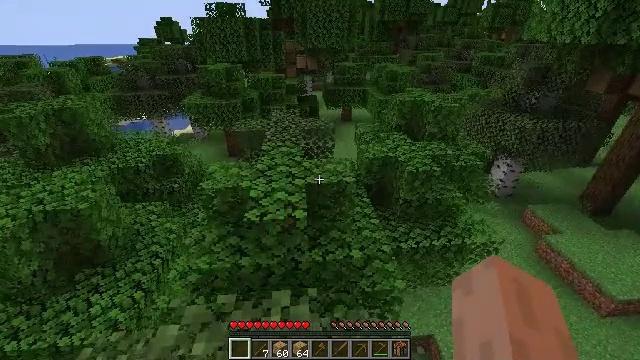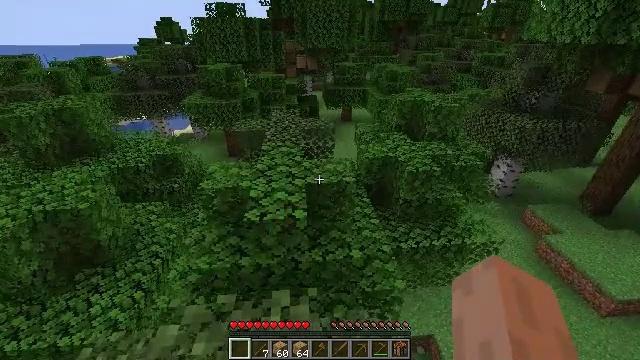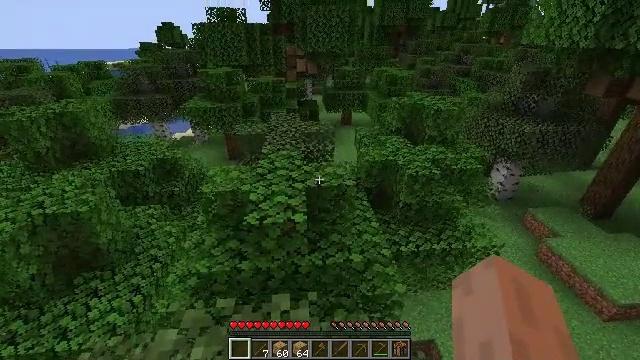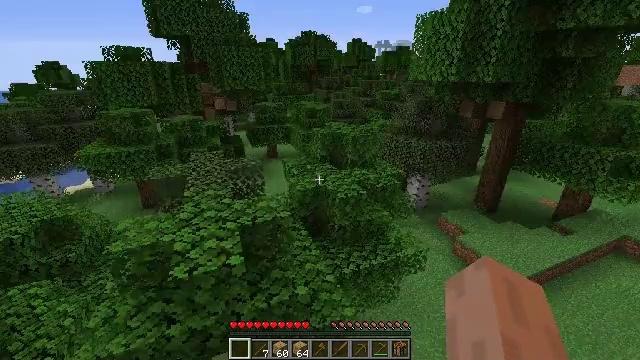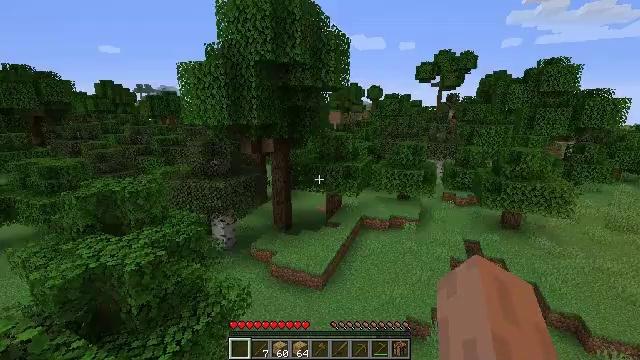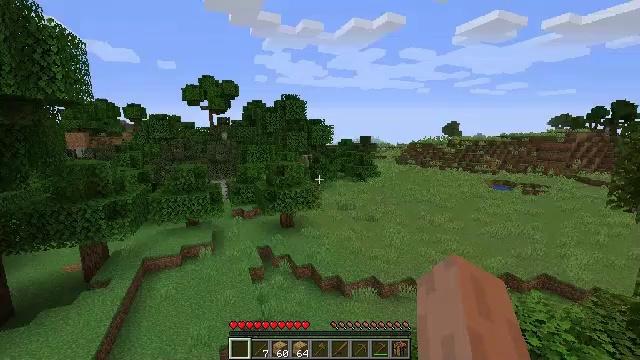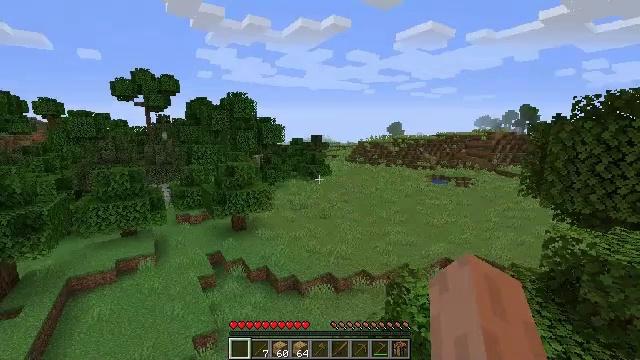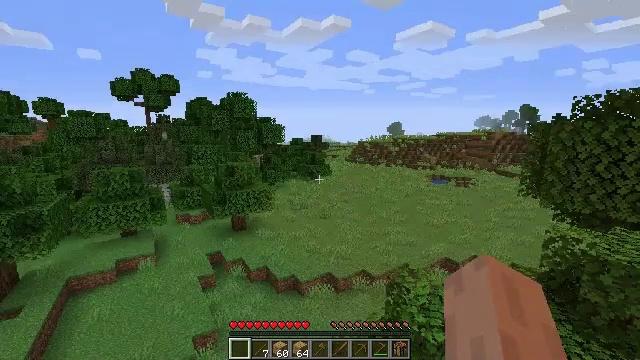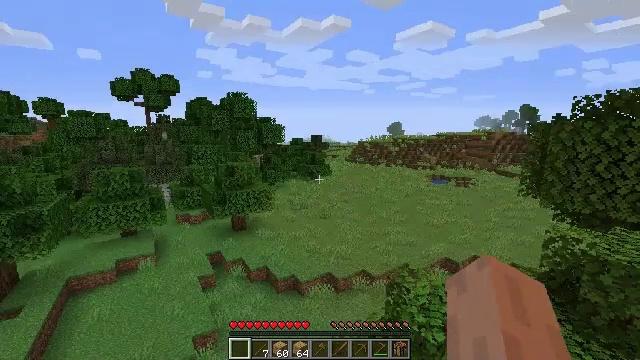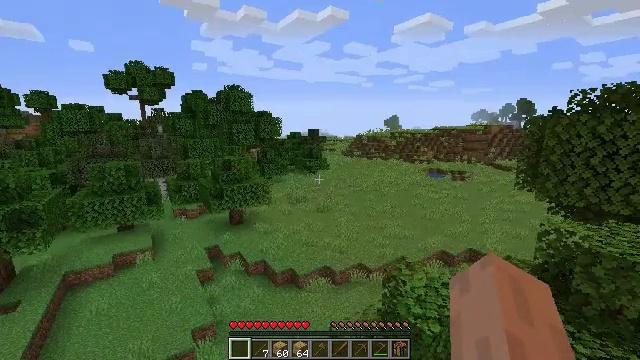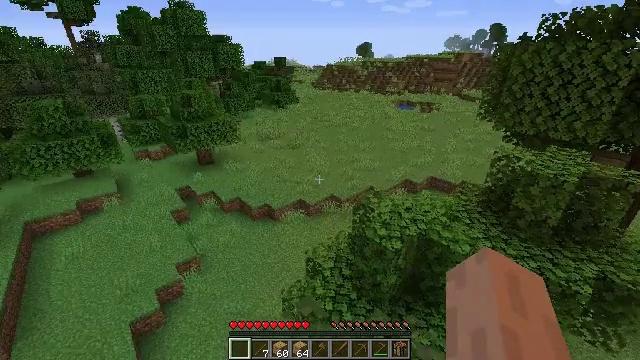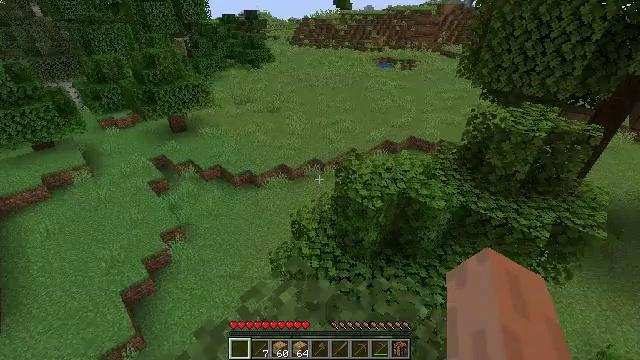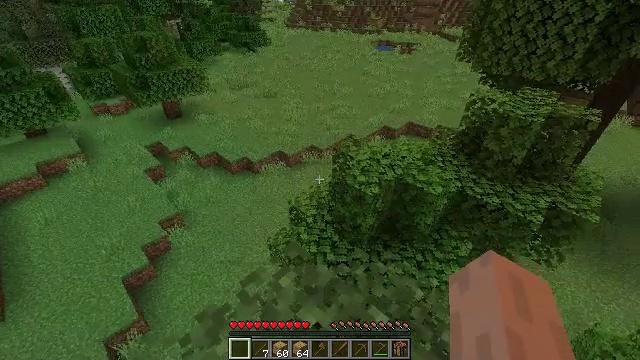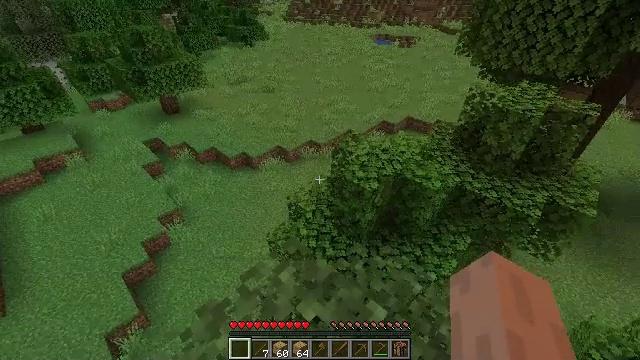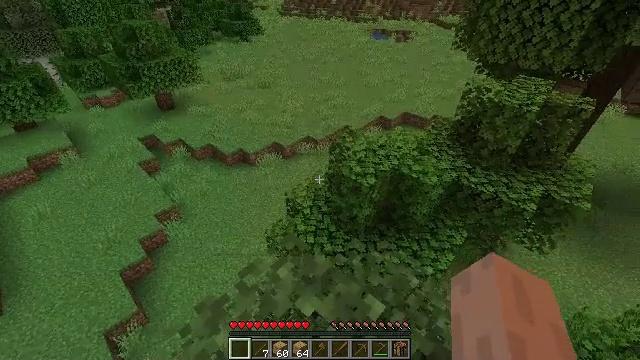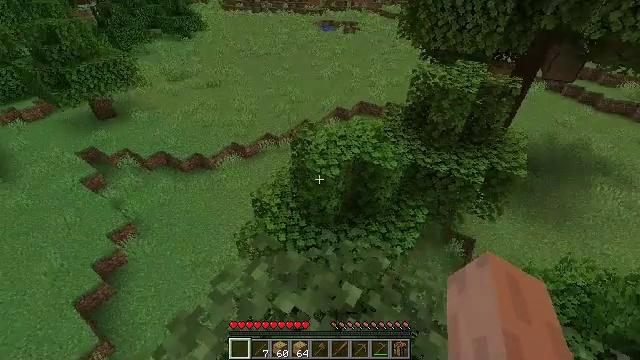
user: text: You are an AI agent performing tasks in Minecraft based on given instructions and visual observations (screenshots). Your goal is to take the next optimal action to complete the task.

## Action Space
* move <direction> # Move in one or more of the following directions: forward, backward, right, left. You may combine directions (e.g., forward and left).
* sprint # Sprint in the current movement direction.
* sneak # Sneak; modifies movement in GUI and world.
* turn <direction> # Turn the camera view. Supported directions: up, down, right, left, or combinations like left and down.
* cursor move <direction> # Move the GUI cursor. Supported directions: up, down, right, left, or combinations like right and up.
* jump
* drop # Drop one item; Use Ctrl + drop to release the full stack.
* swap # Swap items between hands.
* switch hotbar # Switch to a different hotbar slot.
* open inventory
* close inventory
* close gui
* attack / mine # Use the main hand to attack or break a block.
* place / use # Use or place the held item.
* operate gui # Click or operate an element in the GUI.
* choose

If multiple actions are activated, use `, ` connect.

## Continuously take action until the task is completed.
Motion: motion action
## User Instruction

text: Remove oak leaves from branches.
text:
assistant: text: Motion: no_op
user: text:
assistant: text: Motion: no_op
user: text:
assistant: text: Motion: turn right and up
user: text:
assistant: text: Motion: turn right and up
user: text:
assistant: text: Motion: turn right and up
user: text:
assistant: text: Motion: turn right
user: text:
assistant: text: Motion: no_op
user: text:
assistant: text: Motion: no_op
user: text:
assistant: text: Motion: turn down
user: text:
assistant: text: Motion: turn right and down
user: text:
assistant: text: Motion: turn right and down
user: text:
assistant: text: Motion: turn down
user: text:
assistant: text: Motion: turn down
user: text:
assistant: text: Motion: no_op
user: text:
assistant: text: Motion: turn right and down
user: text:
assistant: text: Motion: turn right
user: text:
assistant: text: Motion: turn right
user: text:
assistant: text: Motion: turn right
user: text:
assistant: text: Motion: turn right
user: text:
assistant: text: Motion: turn right and up
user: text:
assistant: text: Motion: turn up
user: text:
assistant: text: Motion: turn up
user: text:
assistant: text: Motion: turn up
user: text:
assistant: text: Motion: turn left and up
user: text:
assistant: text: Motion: turn up
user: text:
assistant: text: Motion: no_op
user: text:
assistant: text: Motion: no_op
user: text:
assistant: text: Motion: no_op
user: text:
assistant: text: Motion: no_op
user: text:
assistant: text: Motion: no_op